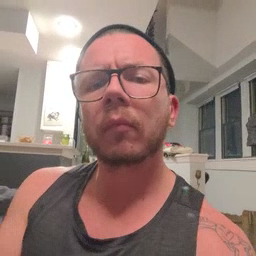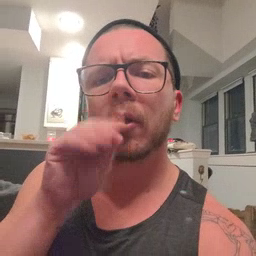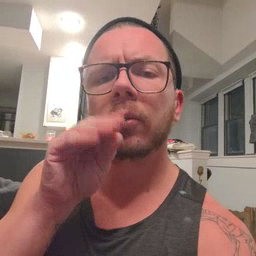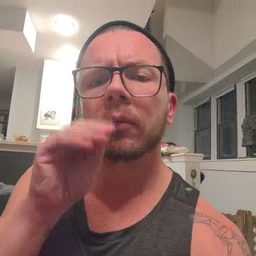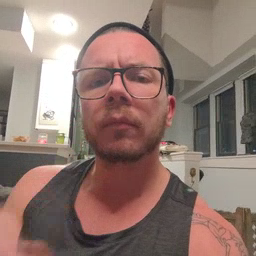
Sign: goose